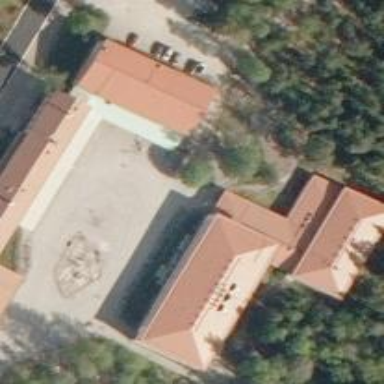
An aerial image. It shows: School building.